Question: '''
#RewriteEngine On
#RewriteCond %{REQUEST_FILENAME} !-d
#RewriteCond %{REQUEST_FILENAME}\.php -f
#RewriteRule ^(.*)$ $1.php
RewriteEngine On
RewriteBase /
# Use the following rule if you want to make the page like a directory
RewriteRule ^user/(!(profile.php))$ user/$1/ [R=301,L]
# The following rule does the rewrite.
RewriteRule ^user/(.+)/$ profile.php?id=$1
# The following rewrite the other way round:
RewriteCond %{REQUEST_URI} ^/profile.php
RewriteCond %{THE_REQUEST} ^(GET|POST|HEAD|TRACE)\ /profile.php
RewriteCond %{QUERY_STRING} id=([^&]+)
RewriteRule ^profile.php$ user/%1?
<files .htaccess>
order allow,deny
deny from all
</files>
RewriteCond %{HTTP_HOST} ^www\.mysite\.com$
RewriteRule ^(.*)$ "http\:\/\/mysite\.com\/$1" [R=301,L]
'''
When I access this URL:
<URL> - This totally works perfectly!
But when I acces the URL without slash at the end, like this: <URL> browser tells me this error:

What should I do here? Your help would be greatly appreciated and rewarded!
Thanks! :-)
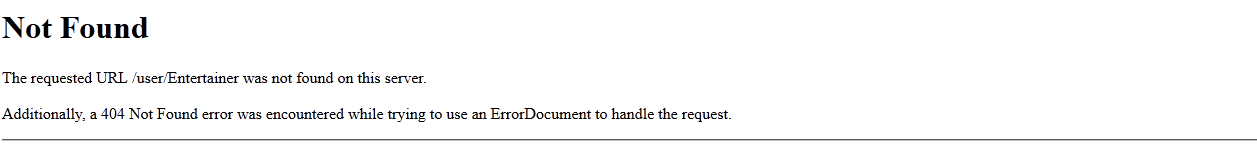
Answer: Your rule here:
'''
RewriteRule ^user/(!(profile.php))$ user/$1/ [R=301,L]
'''
Doesn't seem to be working for me. Try changing it to:
'''
RewriteCond %{REQUEST_URI} !^/user/profile.php
RewriteRule ^user/(.*[^/])$ user/$1/ [R=301,L]
'''
Since your original rule isn't matching, requests for 'http://mysite.com/user/john' is slipping through the rules unchanged and thus not handled by profile.php.